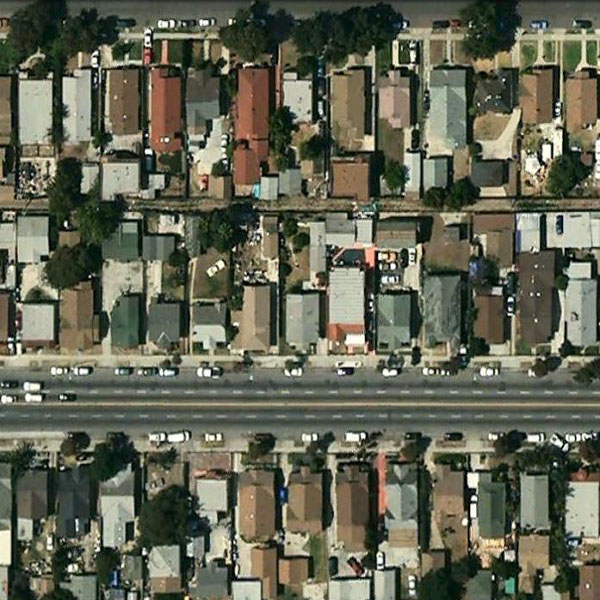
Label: DenseResidential